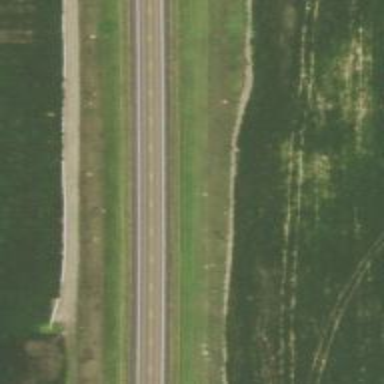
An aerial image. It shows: Asphalt road classified as trunk highway.